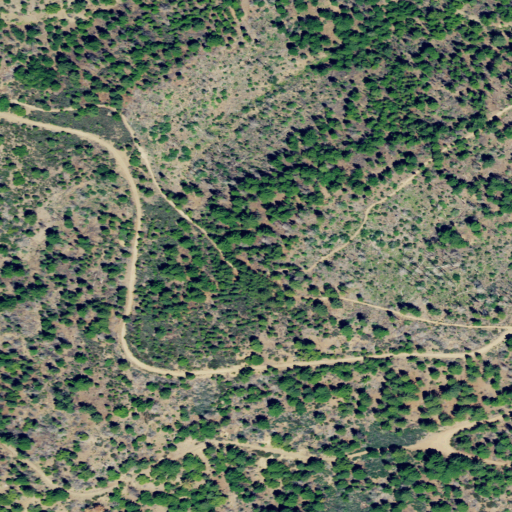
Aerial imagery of ridge(s) in California named Miner Ridge containing shrub, open development, grassland, and evergreen forest